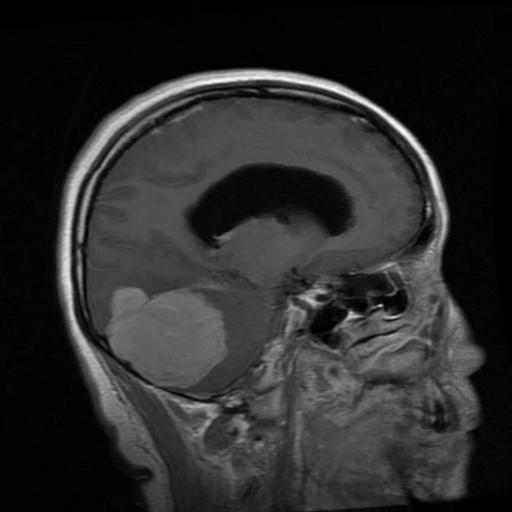
Label: meningioma